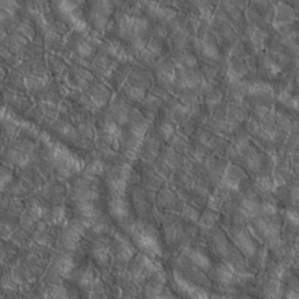
Label: non_frost